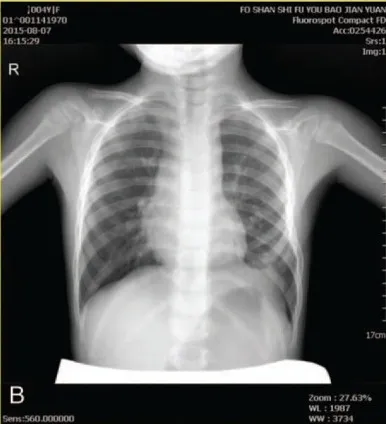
Chest radiographs. (A) At 25 days after birth.
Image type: radiology (x_ray)